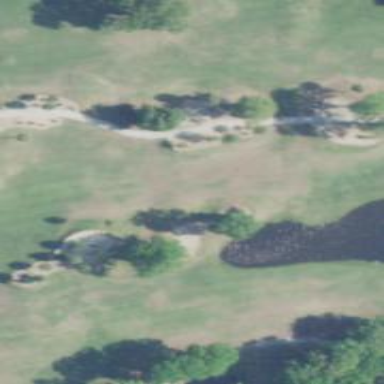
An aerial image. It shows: Pathway for golfing.